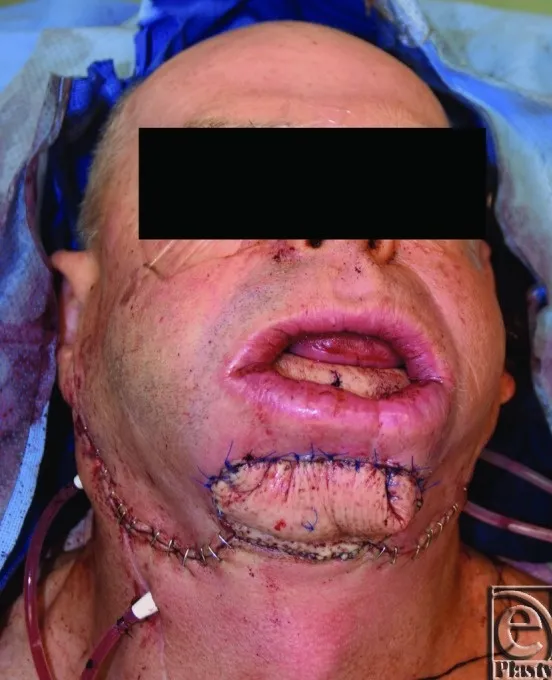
Inset of fibular flow-through free flap. Reconstruction of composite defect. Blue stitch located at the site of anterior tibial perforator.
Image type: medical_photograph (other_medical_photograph)